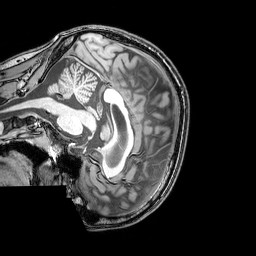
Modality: T1w
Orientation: sagittal
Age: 24
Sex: male
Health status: healthy
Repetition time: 0.081 s
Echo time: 0.037 s